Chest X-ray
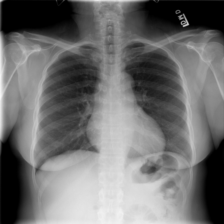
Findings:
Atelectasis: negative
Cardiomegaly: negative
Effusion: negative
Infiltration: negative
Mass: negative
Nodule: negative
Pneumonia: negative
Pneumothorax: negative
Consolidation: negative
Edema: negative
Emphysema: negative
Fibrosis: negative
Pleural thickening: negative
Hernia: negative